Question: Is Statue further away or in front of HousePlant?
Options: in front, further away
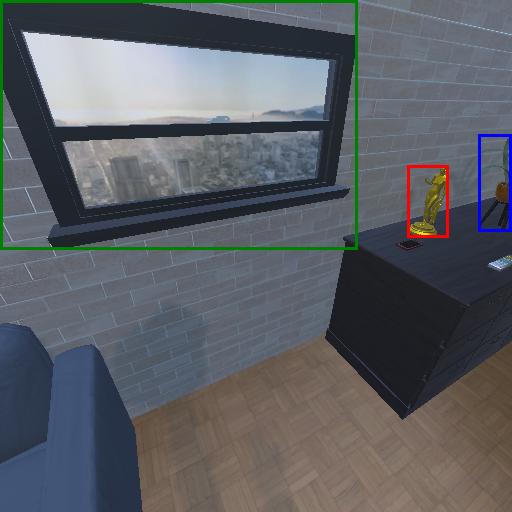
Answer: in front